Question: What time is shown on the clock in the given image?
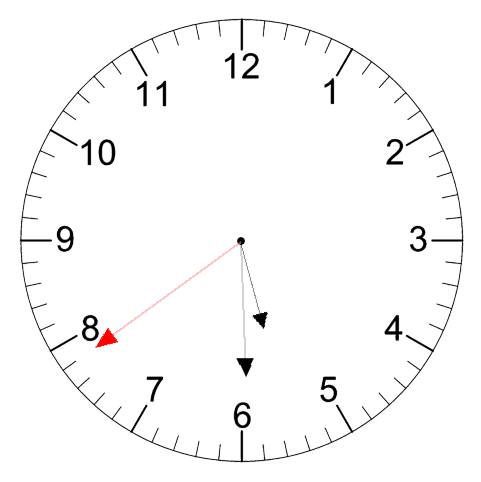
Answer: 05:29:39